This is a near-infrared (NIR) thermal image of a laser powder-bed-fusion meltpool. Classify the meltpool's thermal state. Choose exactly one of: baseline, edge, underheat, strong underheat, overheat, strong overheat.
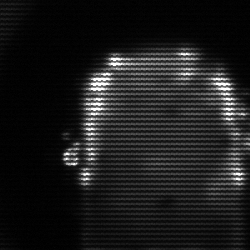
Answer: baseline